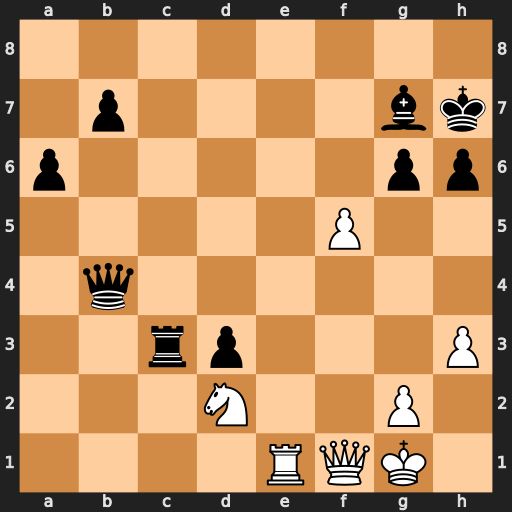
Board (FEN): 8/1p4bk/p5pp/5P2/1q6/2rp3P/3N2P1/4RQK1
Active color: w
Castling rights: -
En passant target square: -
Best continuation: fxg6+ Kxg6 Re6+ Kh7 Qf5+ Kg8 Re8+ Bf8 Qg6+